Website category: game
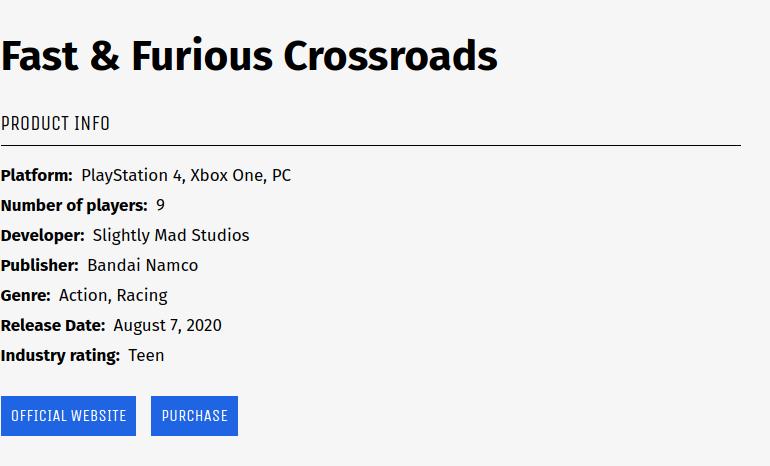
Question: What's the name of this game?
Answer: Fast & Furious Crossroads

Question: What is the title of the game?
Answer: Fast & Furious Crossroads

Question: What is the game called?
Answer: Fast & Furious Crossroads

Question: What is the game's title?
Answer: Fast & Furious Crossroads

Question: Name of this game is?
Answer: Fast & Furious Crossroads

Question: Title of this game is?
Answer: Fast & Furious Crossroads

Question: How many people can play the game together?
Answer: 9

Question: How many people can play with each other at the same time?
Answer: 9

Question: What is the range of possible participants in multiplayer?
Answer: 9

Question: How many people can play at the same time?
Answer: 9

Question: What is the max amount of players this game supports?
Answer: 9

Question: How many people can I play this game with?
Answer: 9

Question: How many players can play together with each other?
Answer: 9

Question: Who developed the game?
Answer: Slightly Mad Studios

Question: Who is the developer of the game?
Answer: Slightly Mad Studios

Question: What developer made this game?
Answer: Slightly Mad Studios

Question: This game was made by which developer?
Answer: Slightly Mad Studios

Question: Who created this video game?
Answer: Slightly Mad Studios

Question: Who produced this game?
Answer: Slightly Mad Studios

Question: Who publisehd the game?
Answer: Bandai Namco

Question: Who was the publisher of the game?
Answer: Bandai Namco

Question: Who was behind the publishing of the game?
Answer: Bandai Namco

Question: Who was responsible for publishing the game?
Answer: Bandai Namco

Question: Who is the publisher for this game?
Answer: Bandai Namco

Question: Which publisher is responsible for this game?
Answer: Bandai Namco

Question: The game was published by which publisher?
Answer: Bandai Namco

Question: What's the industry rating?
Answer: Teen

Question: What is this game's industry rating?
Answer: Teen

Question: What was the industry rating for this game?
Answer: Teen

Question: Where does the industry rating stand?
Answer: Teen

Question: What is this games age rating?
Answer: Teen

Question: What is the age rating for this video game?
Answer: Teen

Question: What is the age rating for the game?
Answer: Teen

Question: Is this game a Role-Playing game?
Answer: no

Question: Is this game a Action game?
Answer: yes

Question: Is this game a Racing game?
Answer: yes

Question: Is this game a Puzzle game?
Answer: no

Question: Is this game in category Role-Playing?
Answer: no

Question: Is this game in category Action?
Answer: yes

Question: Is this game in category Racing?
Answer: yes

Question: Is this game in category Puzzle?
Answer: no

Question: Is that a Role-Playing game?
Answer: no

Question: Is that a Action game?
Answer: yes

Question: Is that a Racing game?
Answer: yes

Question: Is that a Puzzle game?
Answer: no

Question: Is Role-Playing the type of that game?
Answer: no

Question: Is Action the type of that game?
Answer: yes

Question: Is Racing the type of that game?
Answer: yes

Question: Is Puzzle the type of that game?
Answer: no

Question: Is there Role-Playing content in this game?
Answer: no

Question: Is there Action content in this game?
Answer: yes

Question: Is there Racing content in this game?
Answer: yes

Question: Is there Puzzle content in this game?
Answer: no

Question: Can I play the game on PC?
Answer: yes

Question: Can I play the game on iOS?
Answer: no

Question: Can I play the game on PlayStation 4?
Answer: yes

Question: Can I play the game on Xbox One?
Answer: yes

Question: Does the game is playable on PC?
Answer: yes

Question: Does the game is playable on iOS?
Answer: no

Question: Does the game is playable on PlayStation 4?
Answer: yes

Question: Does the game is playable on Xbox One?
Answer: yes

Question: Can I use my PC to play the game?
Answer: yes

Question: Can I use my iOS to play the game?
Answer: no

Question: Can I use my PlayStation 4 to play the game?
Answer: yes